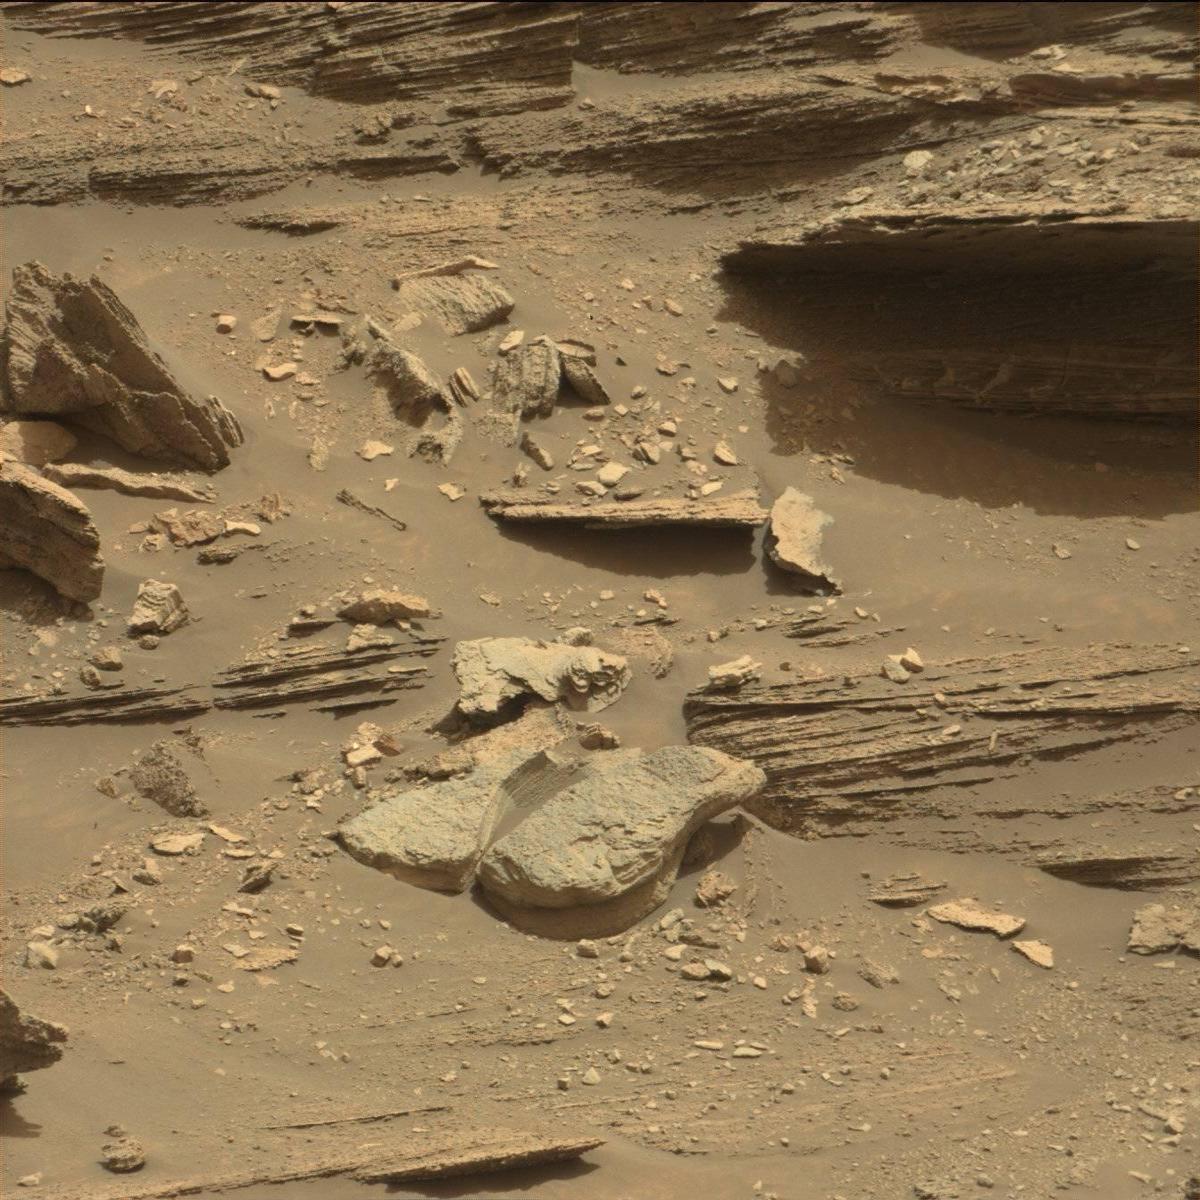
Terrain classes present: Bedrock, Sand / Soil